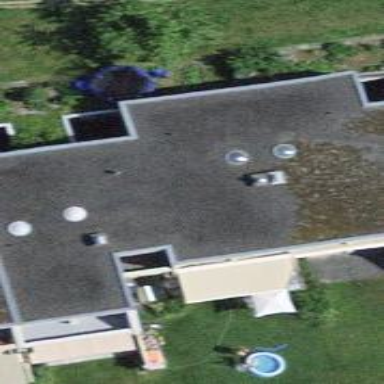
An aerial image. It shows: Terrace building.